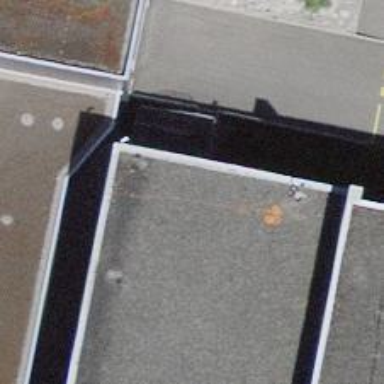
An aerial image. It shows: Industrial building.